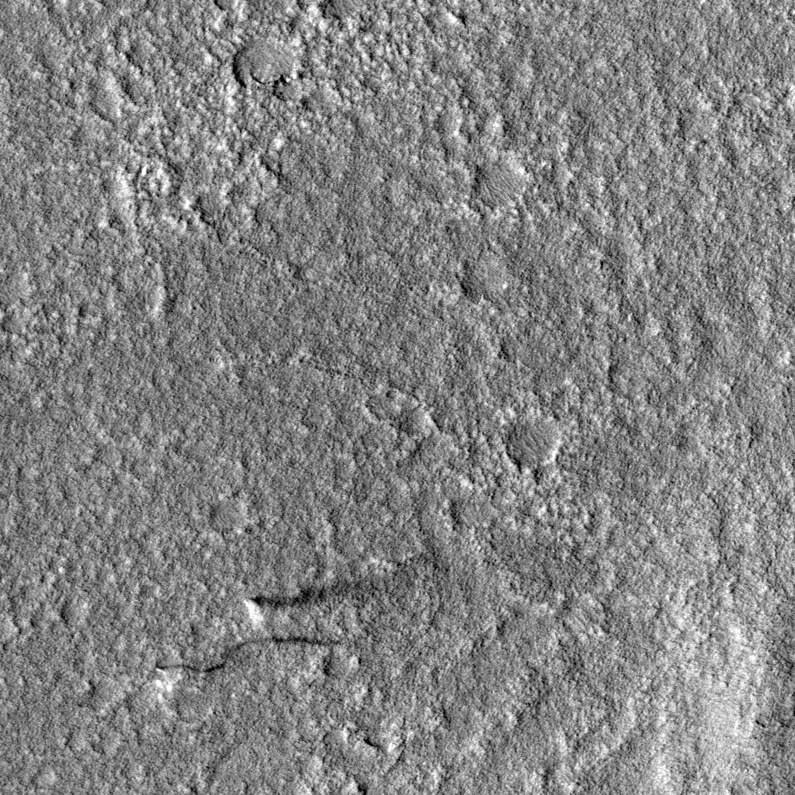
Label: dustdevil, dustdevil